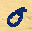
Label: 0